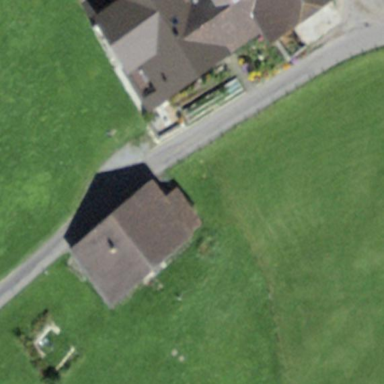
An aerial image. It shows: Farm building.